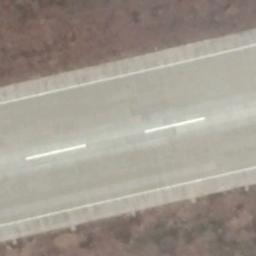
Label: runway